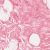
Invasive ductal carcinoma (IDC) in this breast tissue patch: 0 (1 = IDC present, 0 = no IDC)